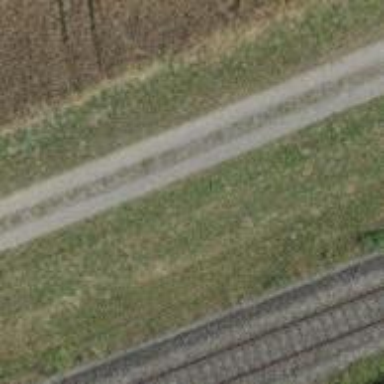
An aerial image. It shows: Track with grade 2 tracktype.